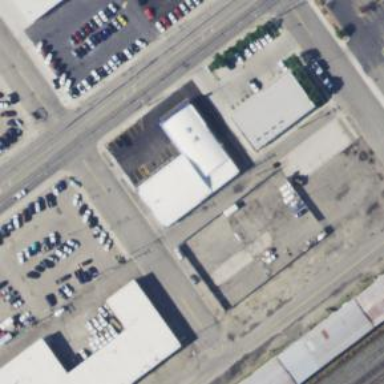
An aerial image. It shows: Commercial building.